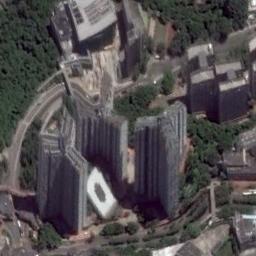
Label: commercial_area